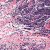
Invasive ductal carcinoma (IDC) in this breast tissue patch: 1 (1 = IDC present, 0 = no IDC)